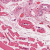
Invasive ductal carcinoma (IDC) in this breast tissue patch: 0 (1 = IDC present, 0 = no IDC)